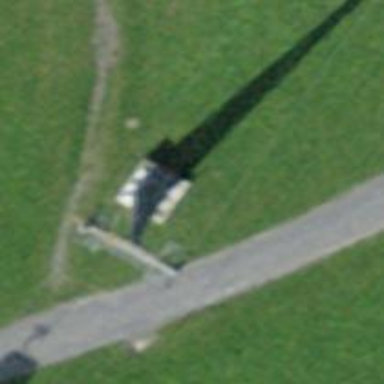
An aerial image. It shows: Pylon for aerialway.